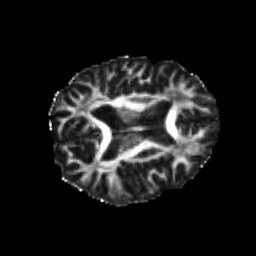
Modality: FA
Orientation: axial
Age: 22
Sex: male
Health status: healthy
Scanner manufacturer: philips
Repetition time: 7.384 s
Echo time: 0.08599 s